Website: lowes
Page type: address-validator
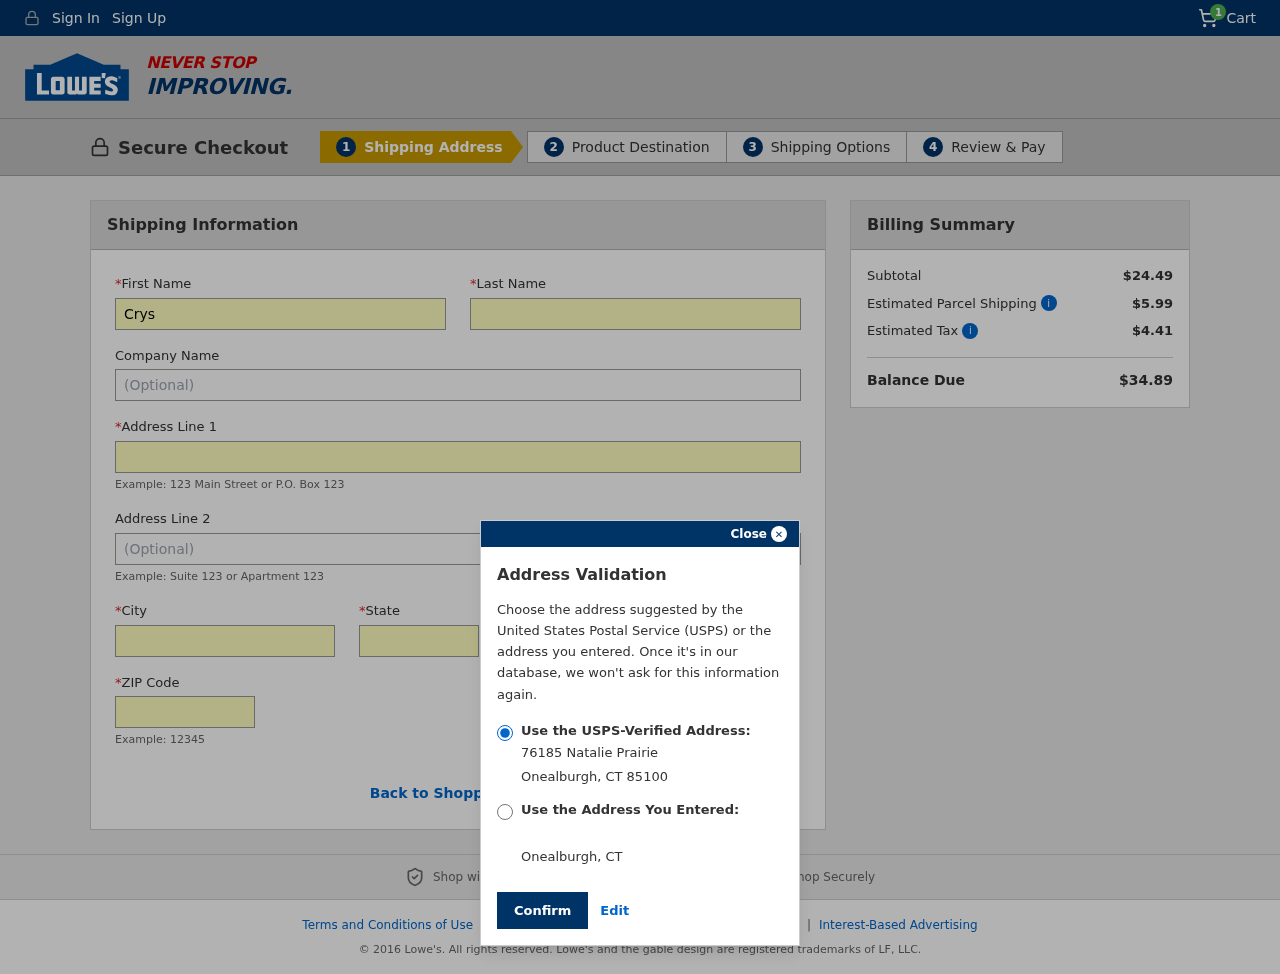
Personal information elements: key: PII_CITY
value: Onealburgh
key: PII_COMPANY
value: Serrano Ltd
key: PII_FIRSTNAME
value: Crystal
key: PII_LASTNAME
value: Williams
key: PII_POSTCODE
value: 85100
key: PII_STATE
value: Connecticut
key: PII_STATE_ABBR
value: CT
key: PII_STREET
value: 76185 Natalie Prairie
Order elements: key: ORDER_NUM_ITEMS
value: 1
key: ORDER_SUBTOTAL
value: $24.49
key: ORDER_SHIPPING_COST
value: $5.99
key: ORDER_TAX
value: $4.41
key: ORDER_TOTAL
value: $34.89